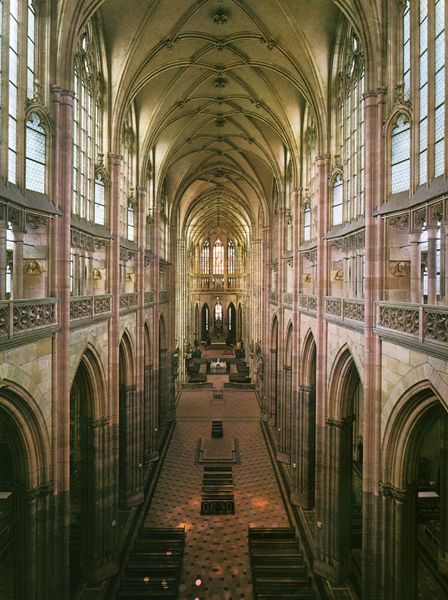
Titel: Veitsdom in Prag
Standort: Prag, Veitsdom (EU - Tschechische Republik)
Schlagwörter: schatten, fenster, licht, pfeiler, raum, säule, säulen, teppich, architektur, stein, innenraum, kirche, boden, gold, decke, gotik, bogen, perspektive, pflaster, empore, pilaster, innenansicht, stufen, tiefe, hoch, foto, fotografie, bögen, fugen, gang, gewölbe, balustrade, dom, rippen, fliesen, altar, bänke, kathedrale, langhaus, kapitell, kirchenschiff, kreuzrippen, kirchenbänke, mittelschiff, dienste, glasfenster, gotisch, kreuzgewölbe, seitenschiff, spitzbogen, spitzbögen, apsis, chor, sakralbau, fesnter, kreuzgang, perspektivisch, kirchenfenster, netzgewölbe, ganz, roter stein, vertikalzug, mittelscshiff